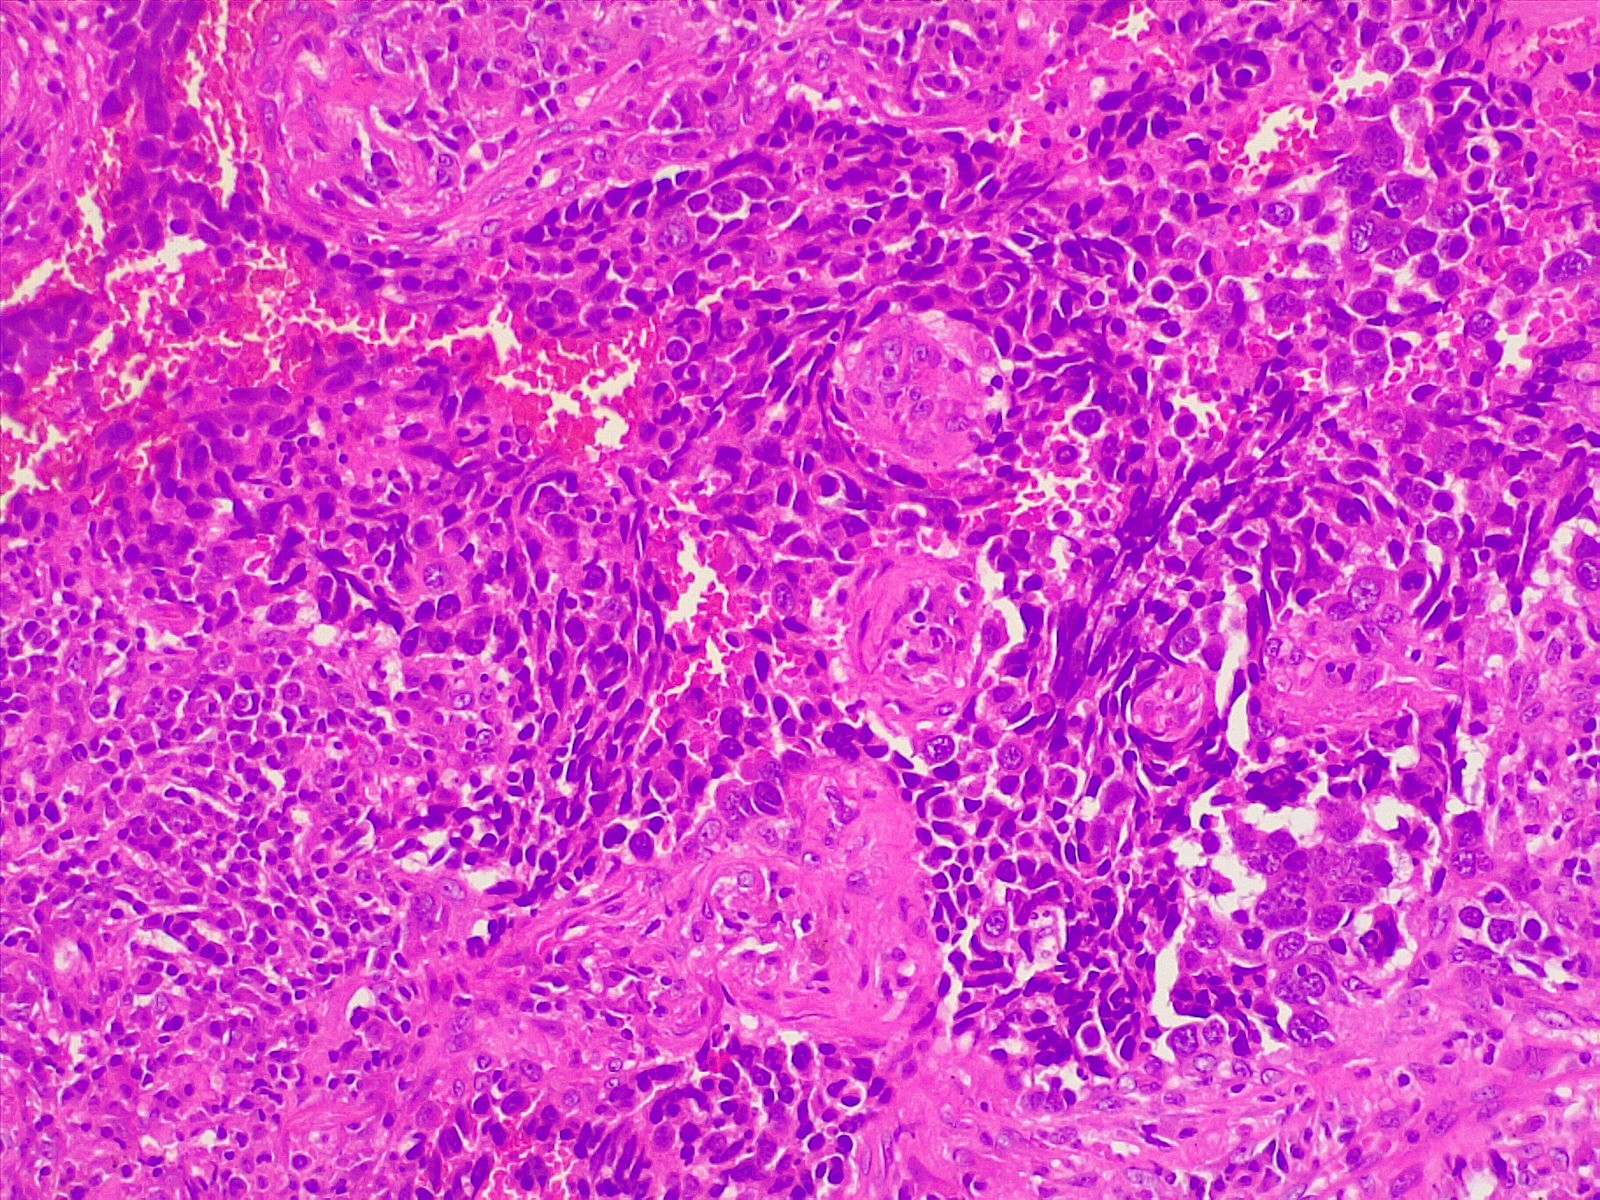
Label: lung squamous cell carcinoma, poorly differentiated